Question: I'm trying to make this shape in css:

but am sort of lost how to do so. I have a triangle made right now with this:
'''
var resY = $(window).height;
var resX = $(window).width;
$('#slide1-container').css({'border-bottom-width': resY, 'border-left-width': .4*resX});
'''
because for some reason percentages/vh/vw wasn't working with border-width in css (not sure if it's supported?)
I'm unsure of how to make it from triangle -> the shape I have pictured. Any suggestions?
Thanks for any help! :-)
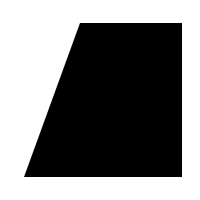
Answer: How is this?
<URL>
'''
#shape {
border-bottom: 150px solid black;
border-left: 50px solid transparent;
height: 0;
width: 100px;
}
'''